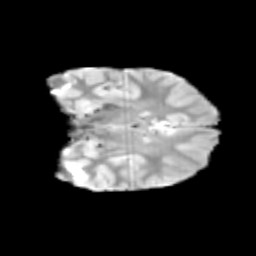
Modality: T2w
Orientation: coronal
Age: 13
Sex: male
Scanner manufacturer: siemens
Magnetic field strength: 3 T
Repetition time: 3.8 s
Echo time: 0.07 s